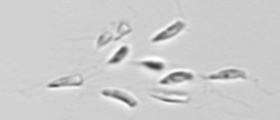
Label: Dinobryon